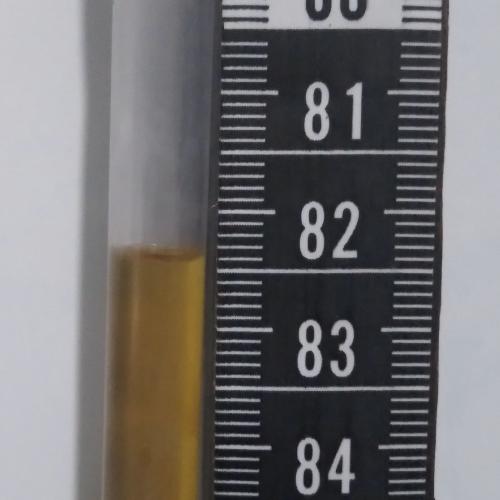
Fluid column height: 82.4 cm